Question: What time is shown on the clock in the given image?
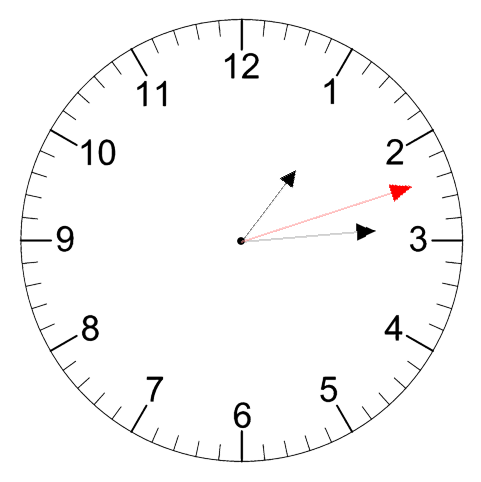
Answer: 01:14:12